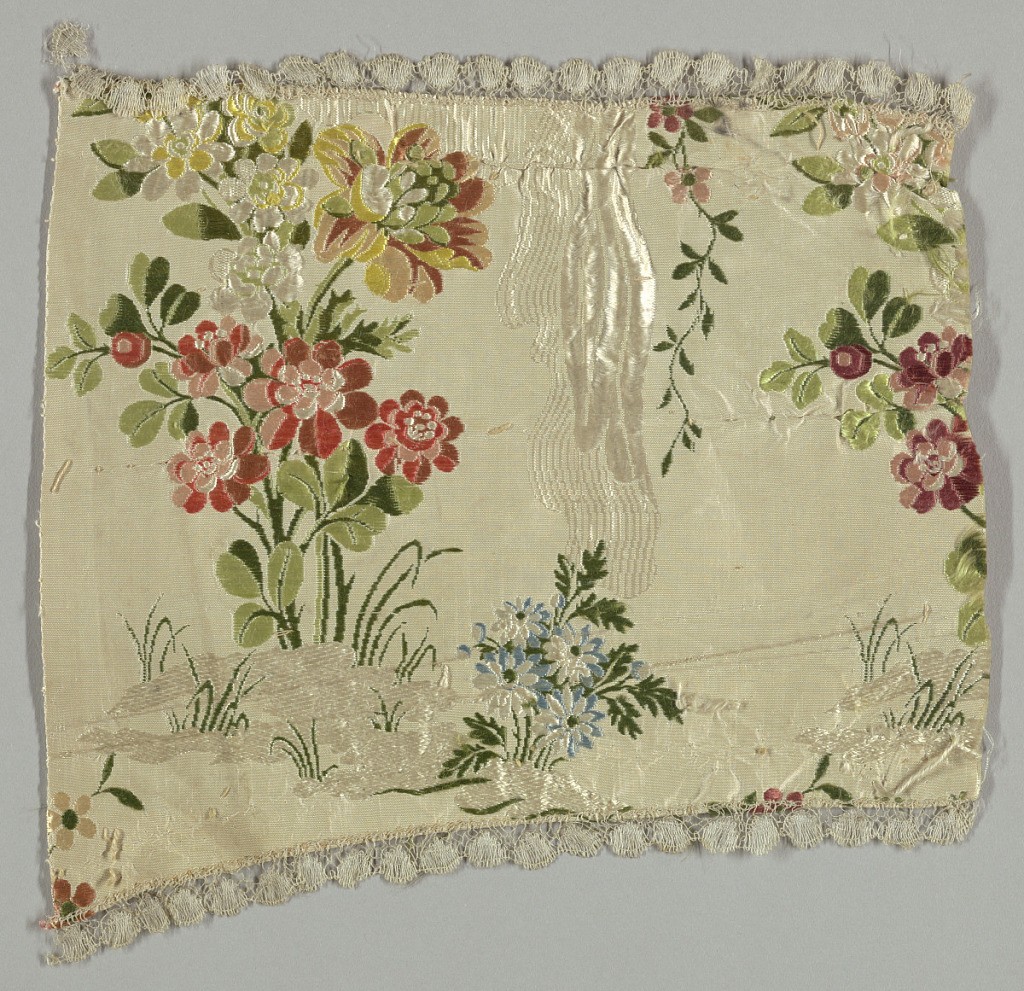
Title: Fragments
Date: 1750–99
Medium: Silk
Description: Ribbed cloth, brocade
Pieced fragment shaped as for sleeve, white with self[sic] pattern of swags of drapery and brocaded in polychrome pattern of spaced bouquets and tendrils